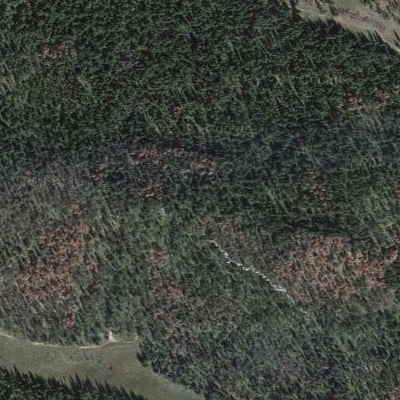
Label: eForest